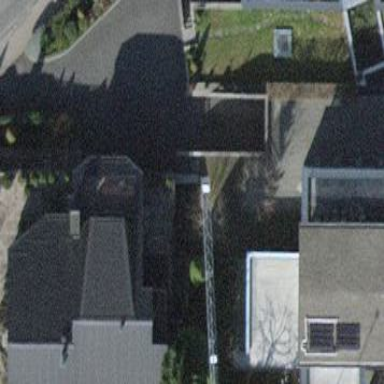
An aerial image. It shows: Detached building.